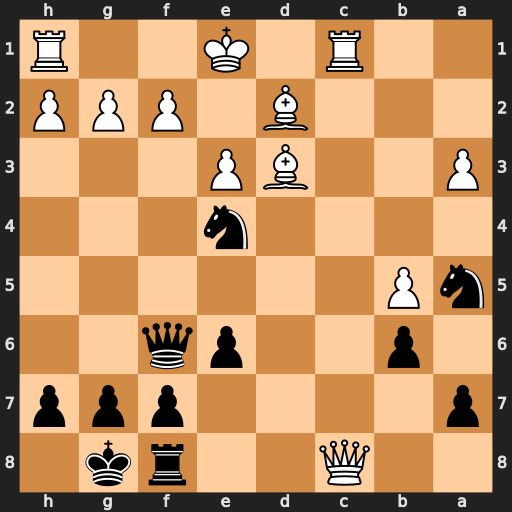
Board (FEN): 2Q2rk1/p4ppp/1p2pq2/nP6/4n3/P2BP3/3B1PPP/2R1K2R
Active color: b
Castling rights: K
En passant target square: -
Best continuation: Qxf2+ Kd1 Qxd2#